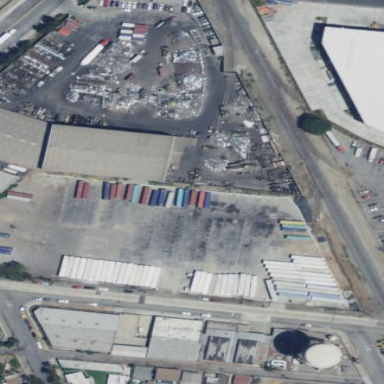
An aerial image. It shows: Industrial area.